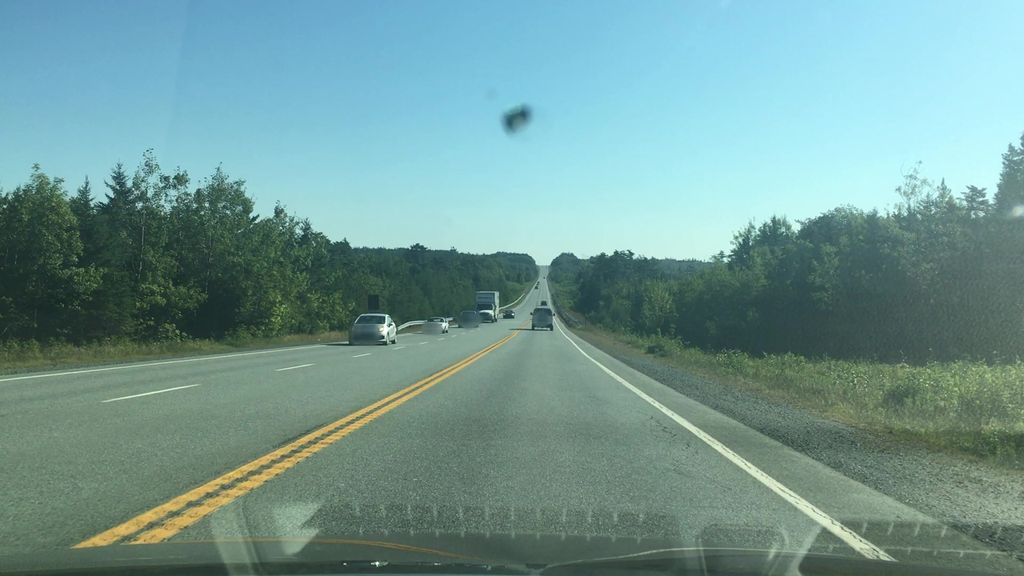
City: halifax